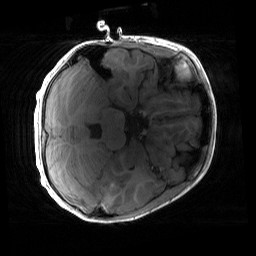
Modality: T1w
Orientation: axial
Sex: male
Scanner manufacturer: siemens
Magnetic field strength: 3 T
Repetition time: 1.9 s
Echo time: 0.00243 s